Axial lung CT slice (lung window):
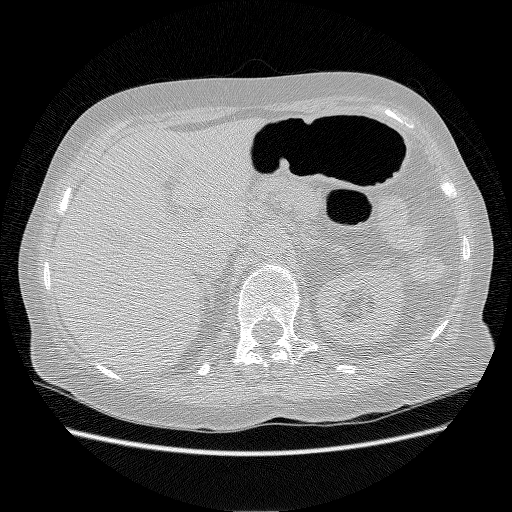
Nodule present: no